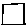
Label: square